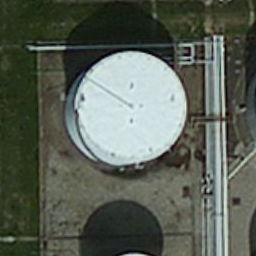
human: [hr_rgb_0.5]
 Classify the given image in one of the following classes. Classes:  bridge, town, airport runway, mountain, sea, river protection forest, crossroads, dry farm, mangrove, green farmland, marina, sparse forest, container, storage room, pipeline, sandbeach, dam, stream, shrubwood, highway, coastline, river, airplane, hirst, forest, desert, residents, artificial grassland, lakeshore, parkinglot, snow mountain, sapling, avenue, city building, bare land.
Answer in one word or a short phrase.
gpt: storage room